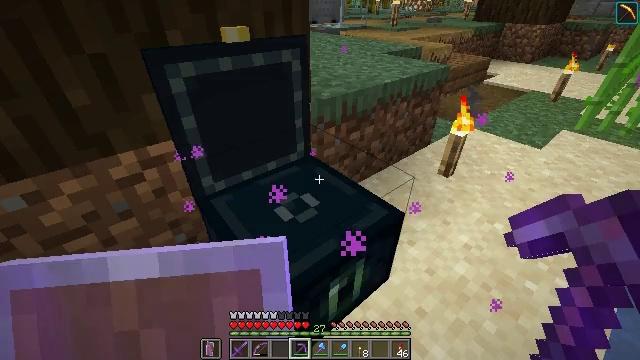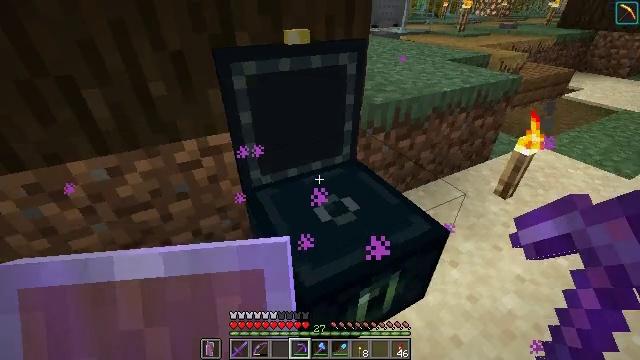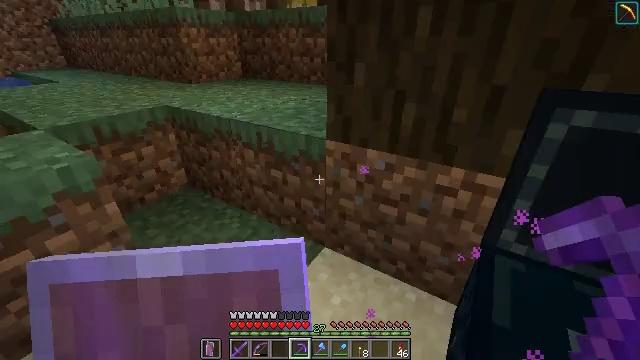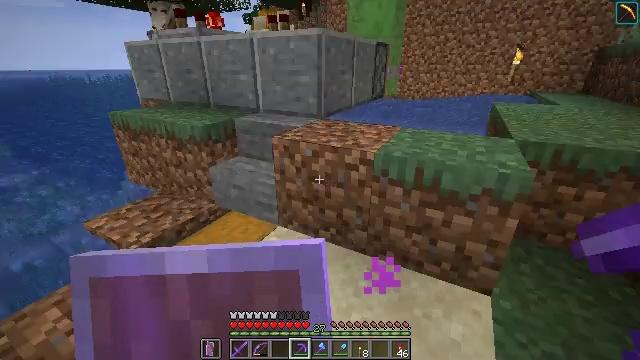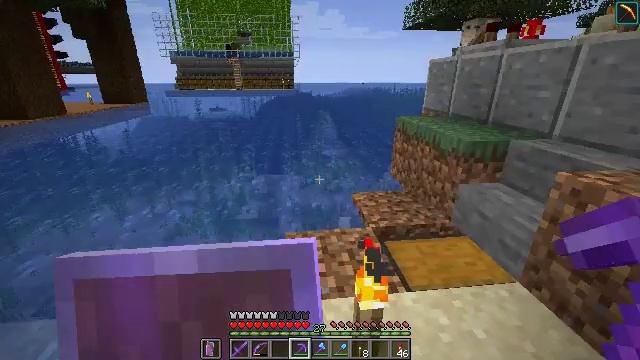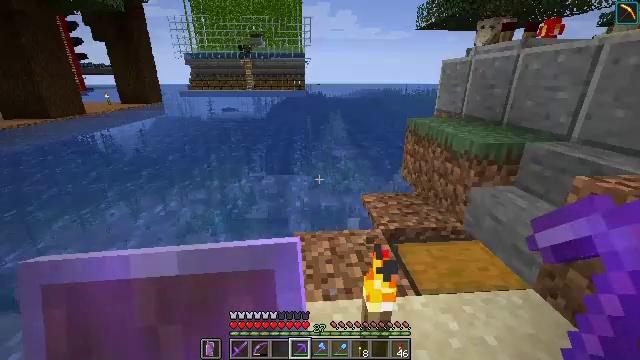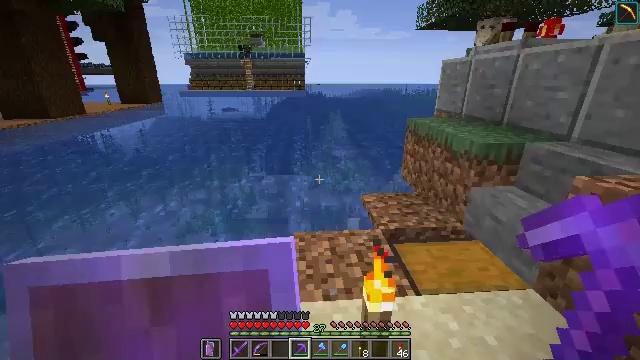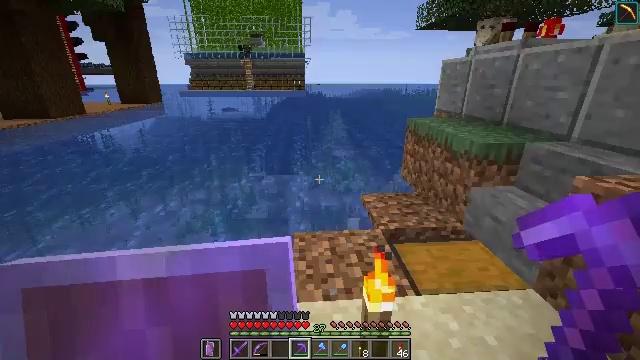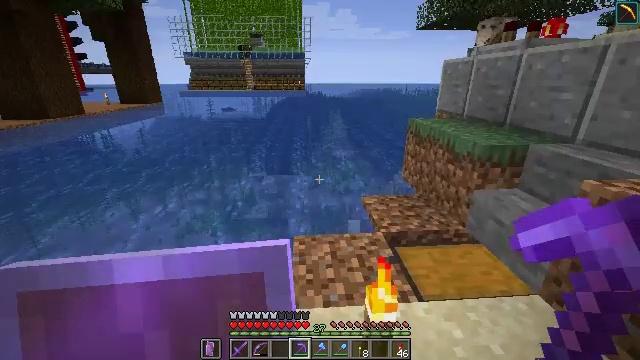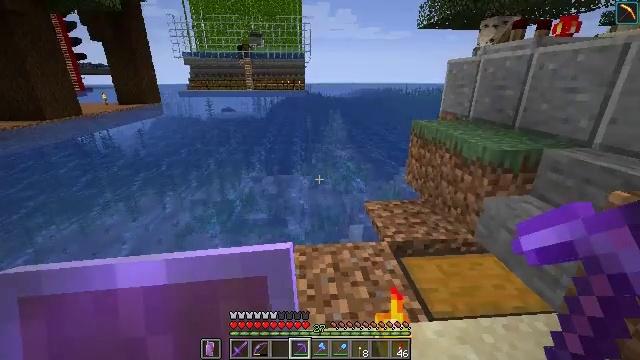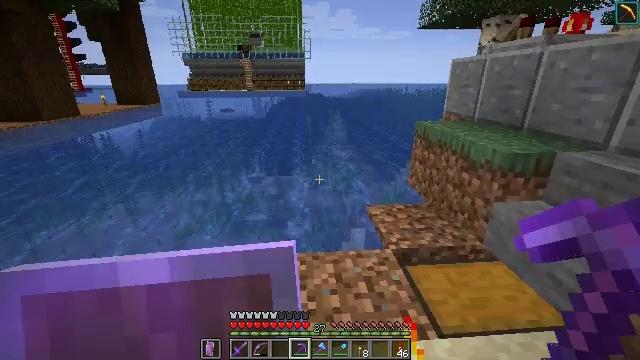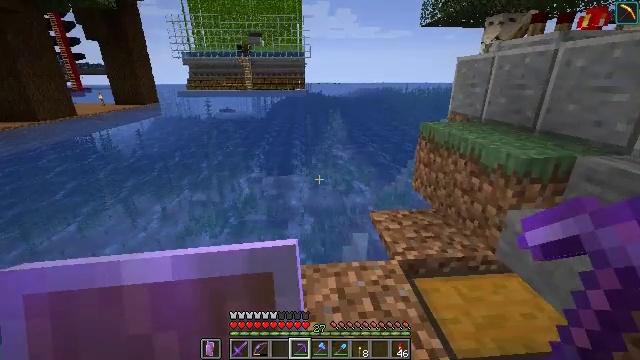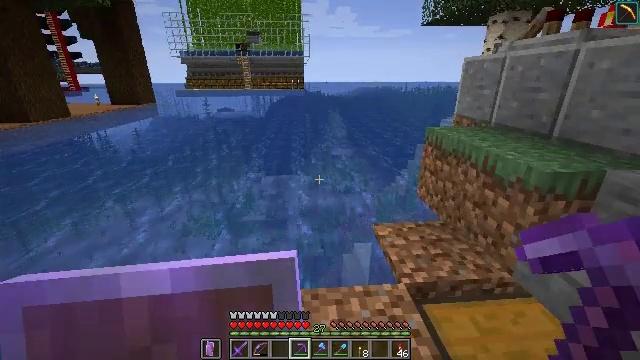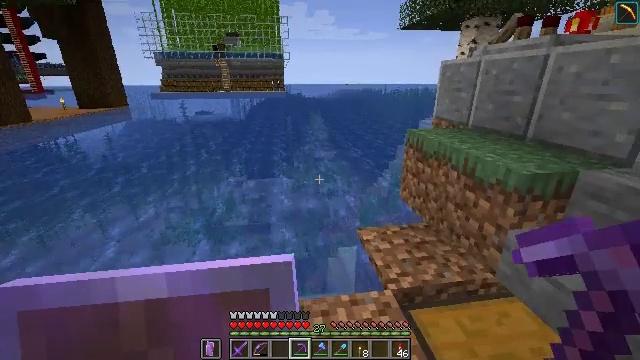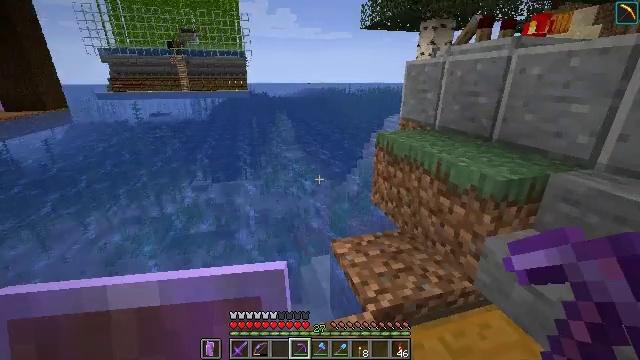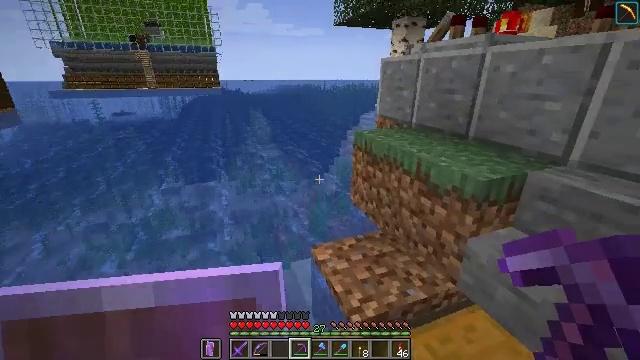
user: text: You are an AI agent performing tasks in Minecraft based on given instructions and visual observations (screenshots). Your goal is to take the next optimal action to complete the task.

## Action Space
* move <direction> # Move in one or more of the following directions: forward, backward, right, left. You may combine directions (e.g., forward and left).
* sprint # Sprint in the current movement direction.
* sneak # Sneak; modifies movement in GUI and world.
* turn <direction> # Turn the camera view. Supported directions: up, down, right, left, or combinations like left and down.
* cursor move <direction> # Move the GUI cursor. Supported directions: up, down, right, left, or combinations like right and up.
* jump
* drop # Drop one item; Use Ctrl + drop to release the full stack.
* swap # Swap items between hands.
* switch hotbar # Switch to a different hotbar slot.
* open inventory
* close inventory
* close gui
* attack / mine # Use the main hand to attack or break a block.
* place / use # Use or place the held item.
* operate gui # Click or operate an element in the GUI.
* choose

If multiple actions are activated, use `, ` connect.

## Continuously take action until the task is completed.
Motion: motion action
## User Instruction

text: Mine the bubble coral wall fan from underwater structures.
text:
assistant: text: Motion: turn left
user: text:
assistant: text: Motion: turn left and up
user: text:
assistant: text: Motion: turn left and up
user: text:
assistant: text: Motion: turn left and up
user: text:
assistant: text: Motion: turn left
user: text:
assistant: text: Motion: no_op
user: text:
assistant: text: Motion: no_op
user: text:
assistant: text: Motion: move forward
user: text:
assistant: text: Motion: move forward
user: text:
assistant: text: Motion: move forward
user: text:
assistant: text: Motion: move forward
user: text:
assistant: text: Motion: move forward
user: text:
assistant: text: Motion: move forward, turn right
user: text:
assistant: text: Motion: move forward, turn right
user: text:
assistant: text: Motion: move forward, turn right
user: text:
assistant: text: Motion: move forward, turn right and down
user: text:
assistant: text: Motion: move forward, turn right and down
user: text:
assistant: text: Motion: move forward, turn right and down
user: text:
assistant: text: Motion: turn right and down
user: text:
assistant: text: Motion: turn right and down
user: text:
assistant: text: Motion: turn right and down
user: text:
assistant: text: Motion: turn right and down
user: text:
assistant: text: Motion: turn right and down
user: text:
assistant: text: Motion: no_op
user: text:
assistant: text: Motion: use / place
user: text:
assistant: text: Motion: use / place
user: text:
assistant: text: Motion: use / place
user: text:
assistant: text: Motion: no_op
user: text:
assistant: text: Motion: no_op
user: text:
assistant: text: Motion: no_op